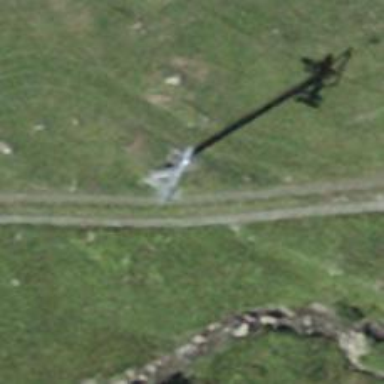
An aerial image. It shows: Pylon used for aerialway.